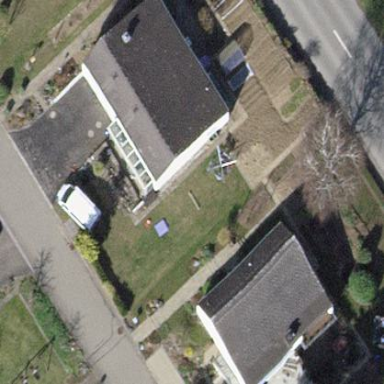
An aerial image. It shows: Detached building with saltbox-shaped roof.